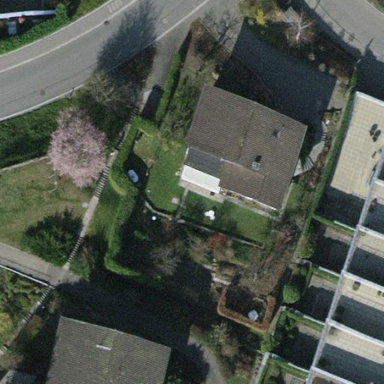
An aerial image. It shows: Detached building.